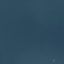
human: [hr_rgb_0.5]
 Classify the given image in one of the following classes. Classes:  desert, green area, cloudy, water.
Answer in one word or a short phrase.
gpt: water